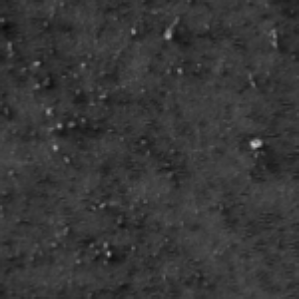
Label: frost